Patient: sex F, age 64
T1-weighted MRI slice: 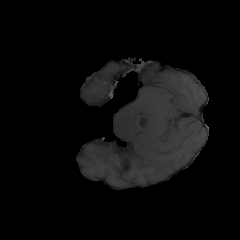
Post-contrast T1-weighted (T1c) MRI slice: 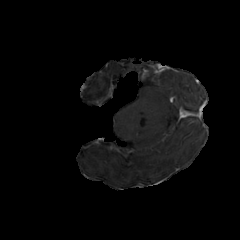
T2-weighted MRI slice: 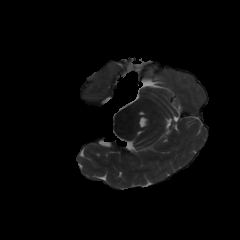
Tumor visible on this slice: yes
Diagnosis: Glioblastoma, IDH-wildtype
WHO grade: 4